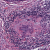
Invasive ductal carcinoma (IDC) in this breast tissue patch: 0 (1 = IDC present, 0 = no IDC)